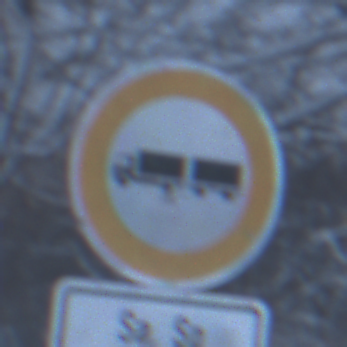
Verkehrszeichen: VerbotLastkraftwagenMitAnhaenger
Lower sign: ZeitangabenMitBeschraenkungAufWochentage9
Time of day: Midday
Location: Outdoor (Nature)
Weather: Overcast
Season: Winter
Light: Natural